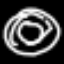
Label: donut